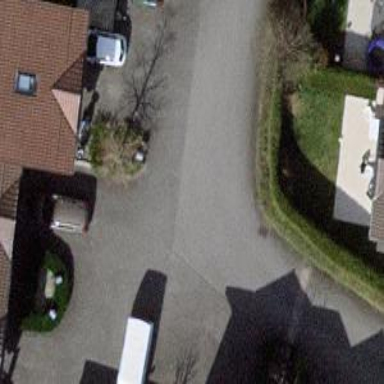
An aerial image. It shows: Asphalt road in living street with no sidewalks.